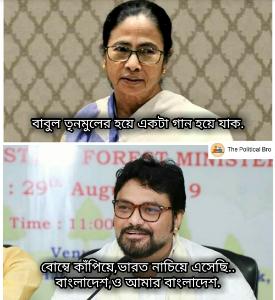
Text: বাবুল তৃনমূলের হয়ে একটা গান হয়ে যাক, বোম্বে কাপিয়ে ভারত নাচিয়ে এসেছি বাংলাদেশ ও আমার বাংলাদেশ
Label: Hate
Hate category: Political
Targeted group: Organization